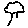
Label: tree